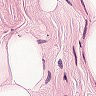
Metastatic tissue present: no